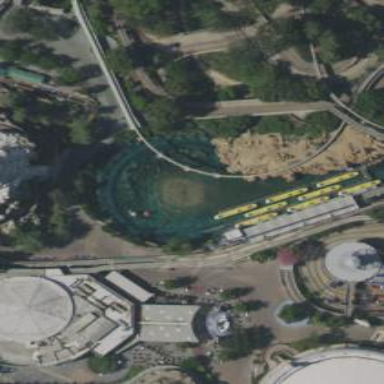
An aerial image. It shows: Boat ride attraction.